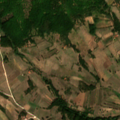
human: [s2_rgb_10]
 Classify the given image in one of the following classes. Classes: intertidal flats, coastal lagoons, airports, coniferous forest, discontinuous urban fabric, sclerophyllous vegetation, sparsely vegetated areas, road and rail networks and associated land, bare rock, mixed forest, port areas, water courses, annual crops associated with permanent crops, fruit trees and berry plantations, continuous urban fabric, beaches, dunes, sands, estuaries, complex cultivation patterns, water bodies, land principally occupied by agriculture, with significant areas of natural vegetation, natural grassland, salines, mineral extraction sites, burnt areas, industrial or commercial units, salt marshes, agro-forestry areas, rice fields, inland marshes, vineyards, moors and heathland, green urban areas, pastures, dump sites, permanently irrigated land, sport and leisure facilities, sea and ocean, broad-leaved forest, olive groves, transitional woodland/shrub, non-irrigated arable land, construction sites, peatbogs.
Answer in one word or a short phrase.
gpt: complex cultivation patterns, land principally occupied by agriculture, with significant areas of natural vegetation, broad-leaved forest